Field crop: maize
Growth stage: 2
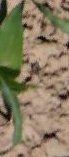
Species: maize